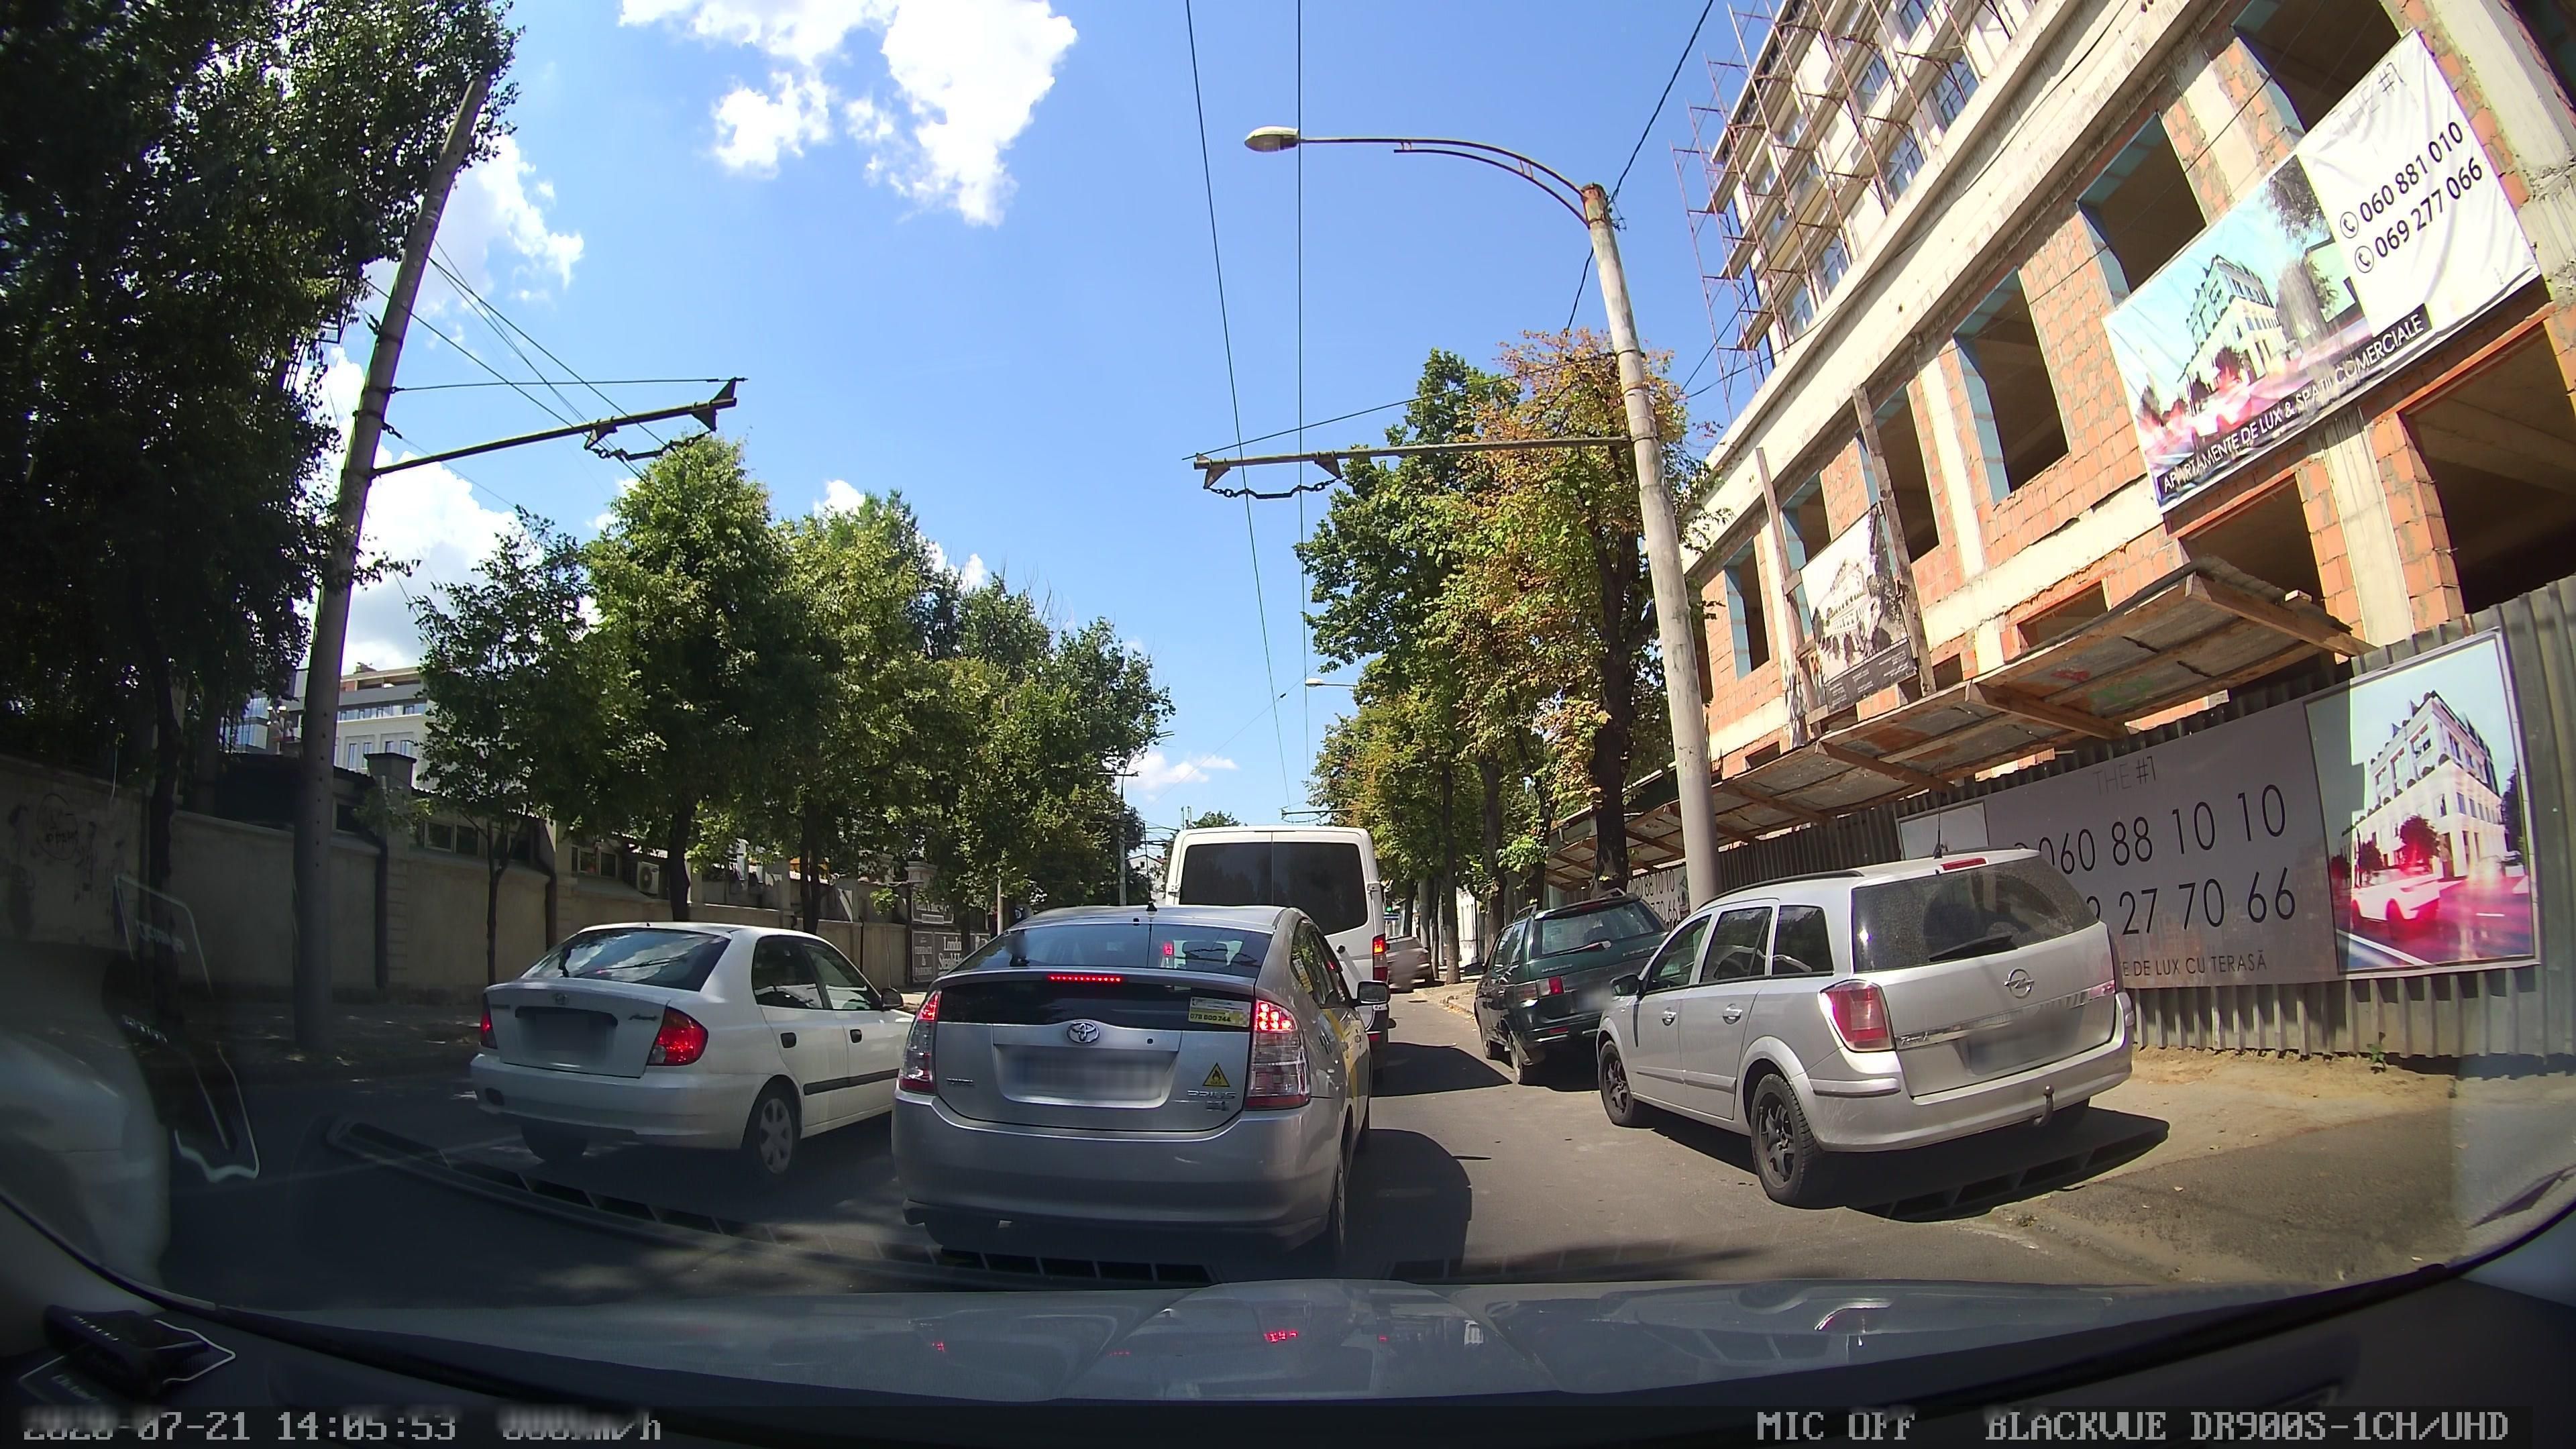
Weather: clear
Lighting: day
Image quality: good
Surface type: driving surface
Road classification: footway
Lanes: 2
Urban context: urban centre
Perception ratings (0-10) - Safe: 3.04, Lively: 7.15, Beautiful: 1.28, Boring: 7.82, Depressing: 6.88, Wealthy: 4.85